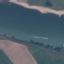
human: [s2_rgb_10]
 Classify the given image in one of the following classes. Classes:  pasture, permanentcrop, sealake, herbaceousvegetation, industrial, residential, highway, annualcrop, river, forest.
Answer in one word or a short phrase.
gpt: River